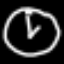
Label: clock